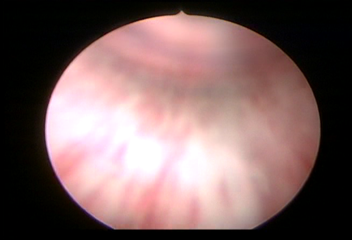
Modality: WLC
Class: Normal mucosa
Bladder cancer association: No